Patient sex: F
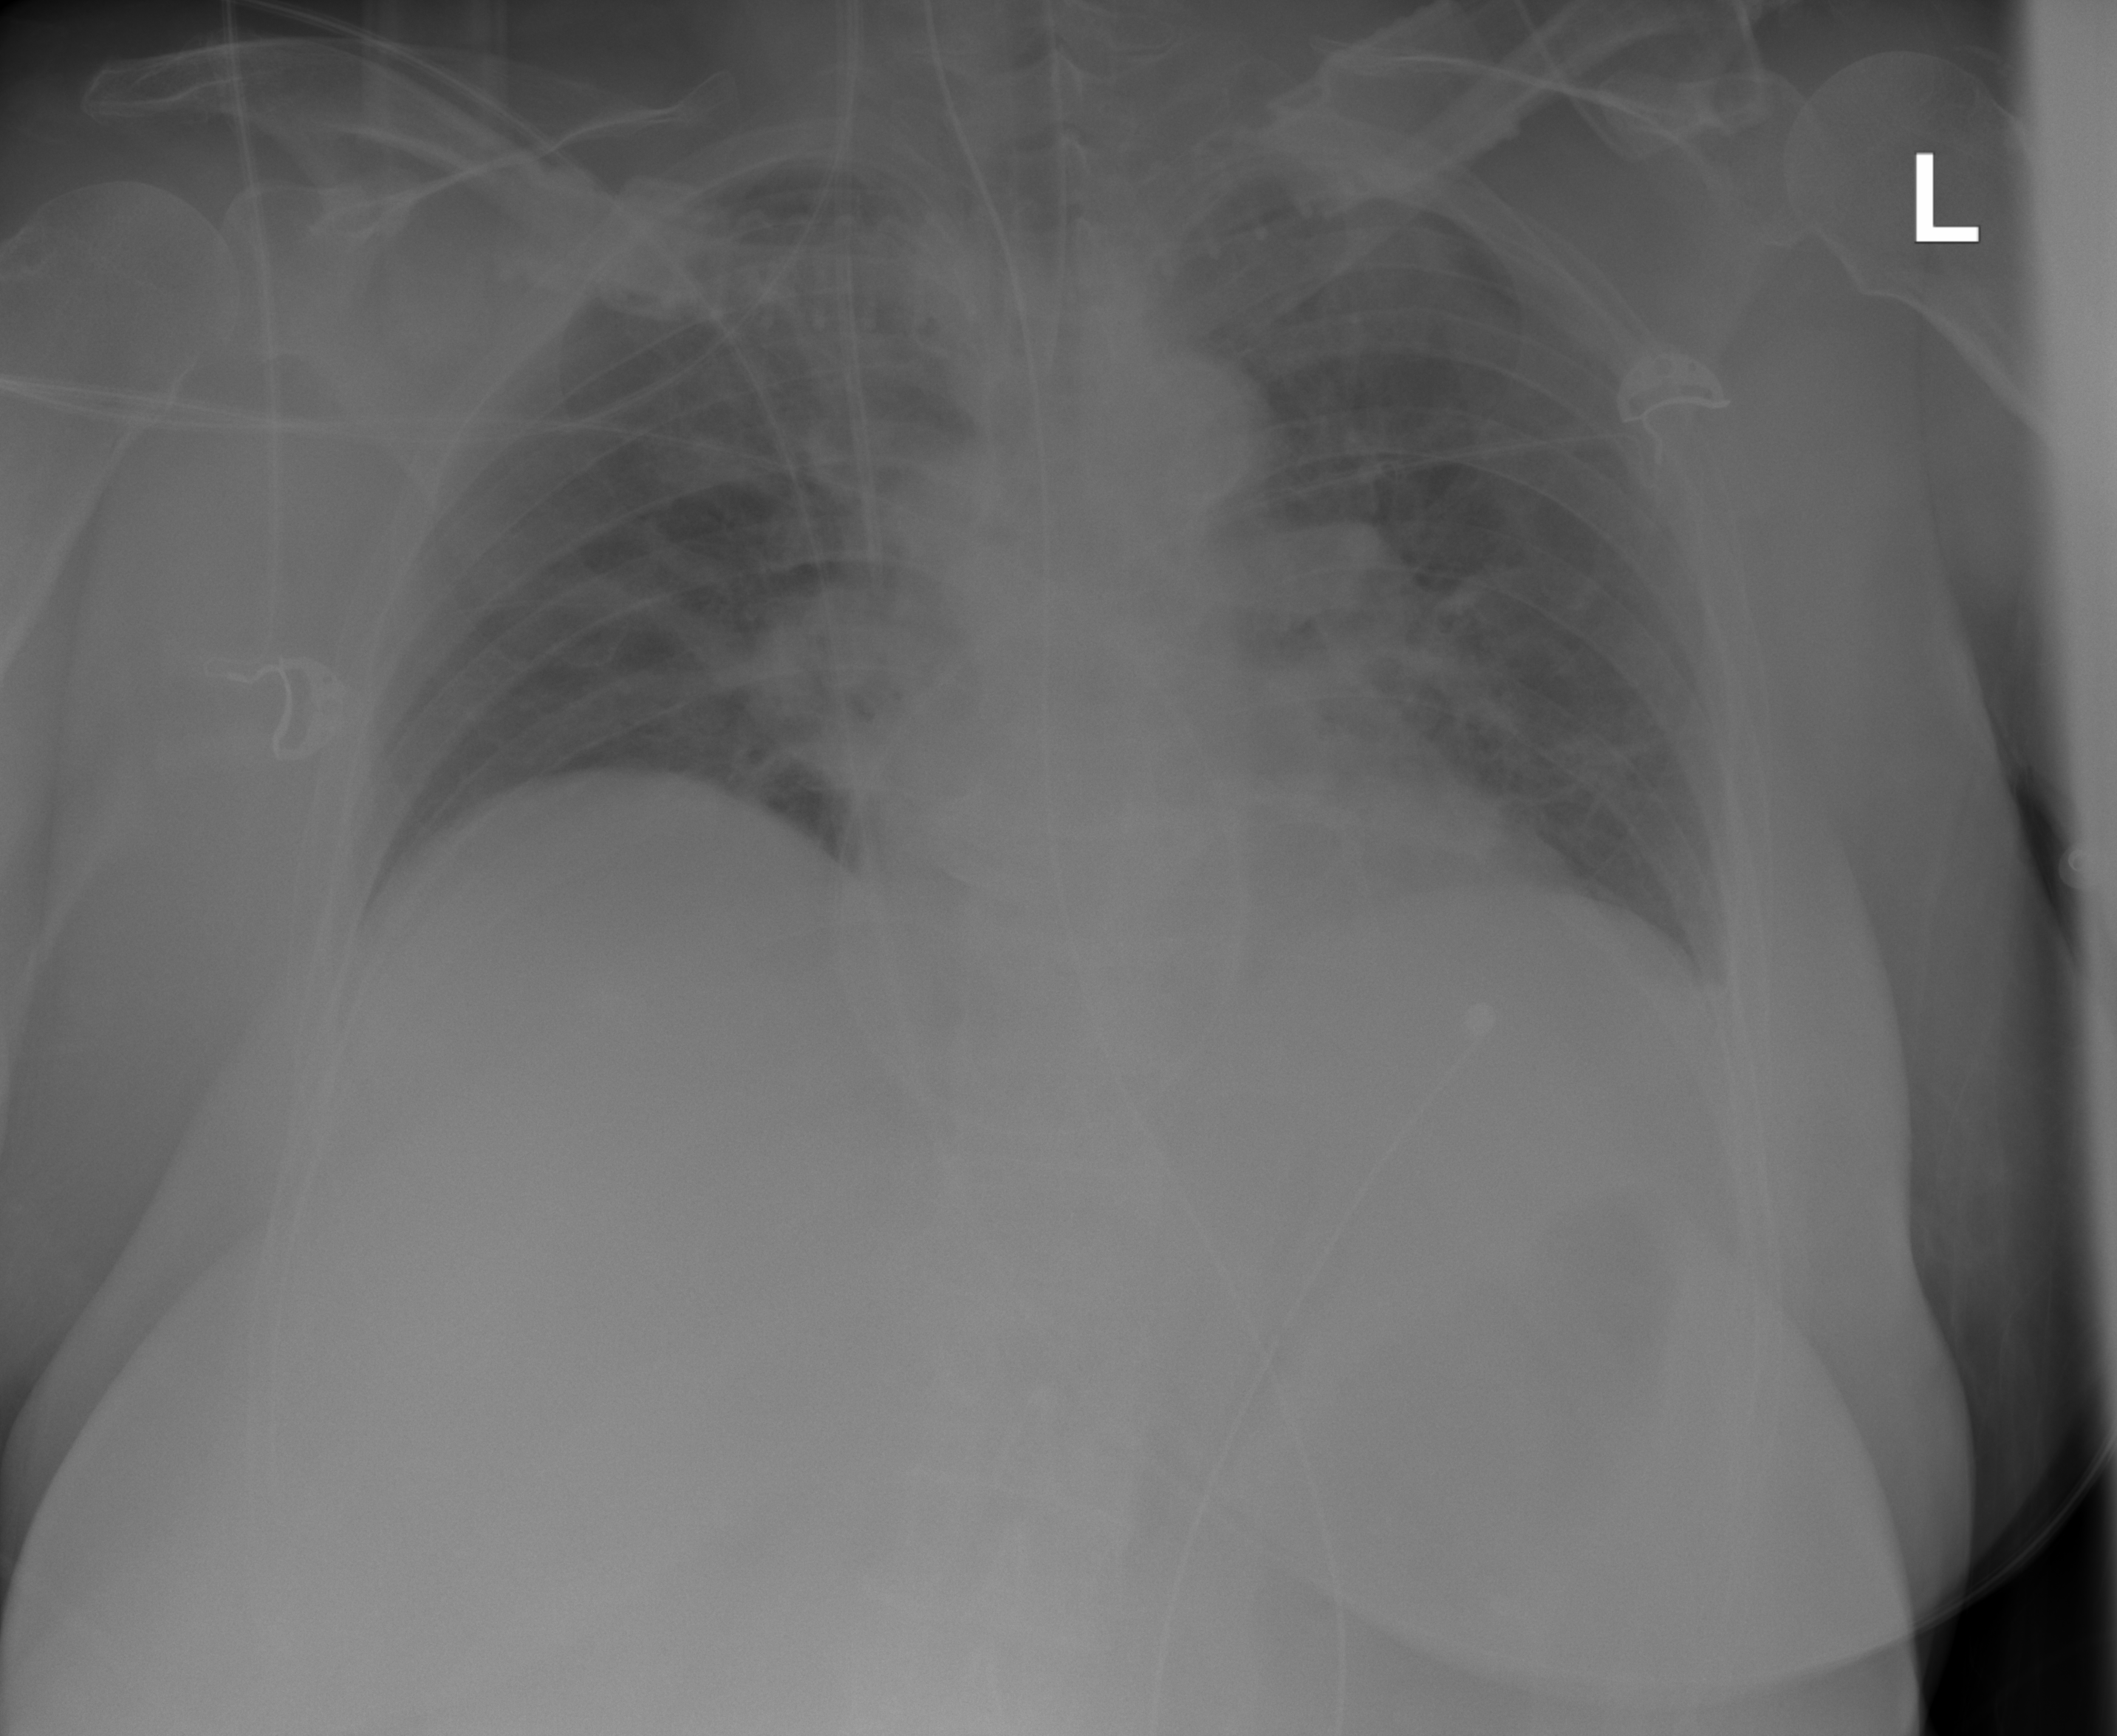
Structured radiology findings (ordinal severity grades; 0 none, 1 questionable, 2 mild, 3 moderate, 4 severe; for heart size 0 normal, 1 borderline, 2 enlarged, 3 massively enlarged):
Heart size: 0
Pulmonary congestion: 2
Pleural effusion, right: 0
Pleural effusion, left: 0
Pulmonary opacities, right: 2
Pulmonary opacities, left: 2
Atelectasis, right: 0
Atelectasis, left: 0